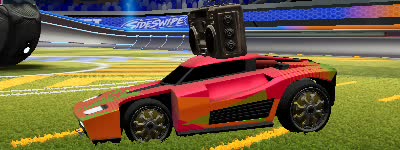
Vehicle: breakout